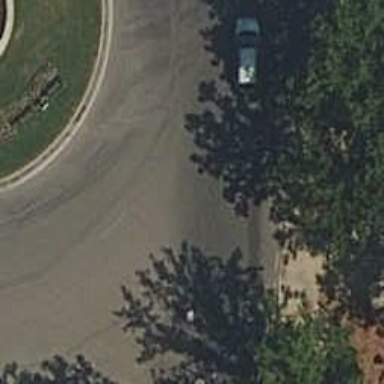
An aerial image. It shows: Unclassified road with asphalt surface leading to roundabout.